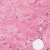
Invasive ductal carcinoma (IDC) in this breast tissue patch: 0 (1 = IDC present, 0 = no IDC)